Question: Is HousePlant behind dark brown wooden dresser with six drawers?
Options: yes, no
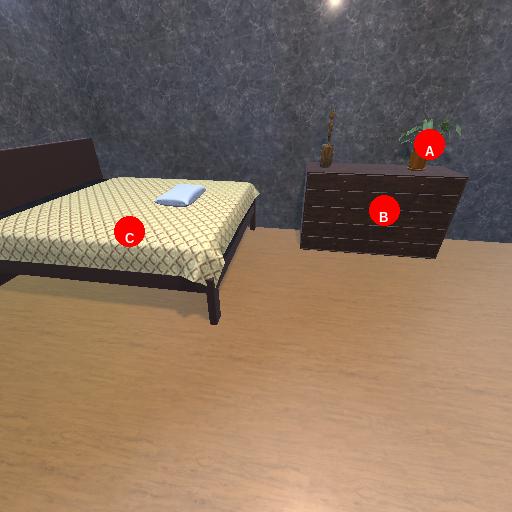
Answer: yes